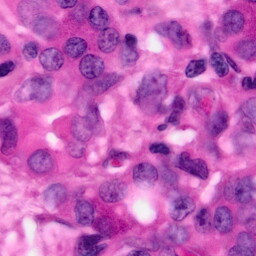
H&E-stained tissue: Pancreatic